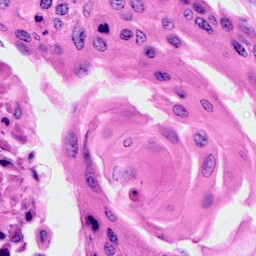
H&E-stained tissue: Cervix